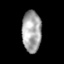
Tissue: skin
Cell type: Myeloid cells
Senescence score: 0.2684
Nuclear area (px): 783
Mean DAPI intensity: 166.083